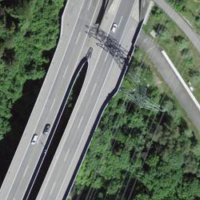
EUNIS habitat code: 57
Species observed at this site:
Sorbus aucuparia